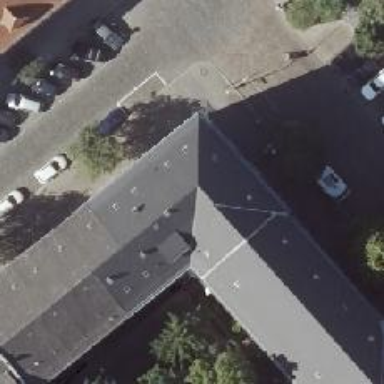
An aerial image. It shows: Building with ridge on the roof.